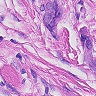
Metastatic tissue present: yes